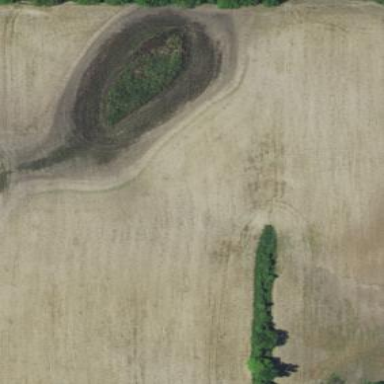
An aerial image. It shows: Area covered with grass.